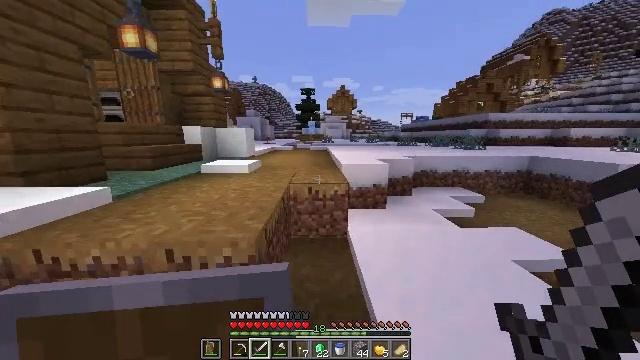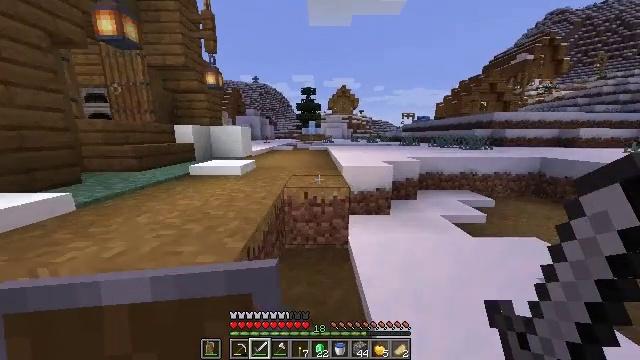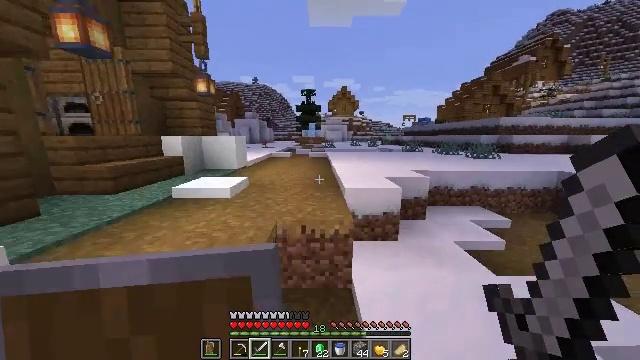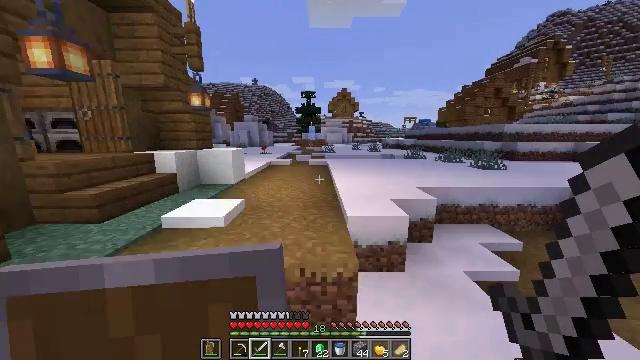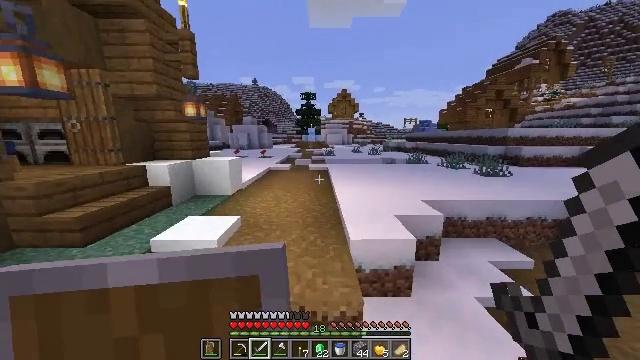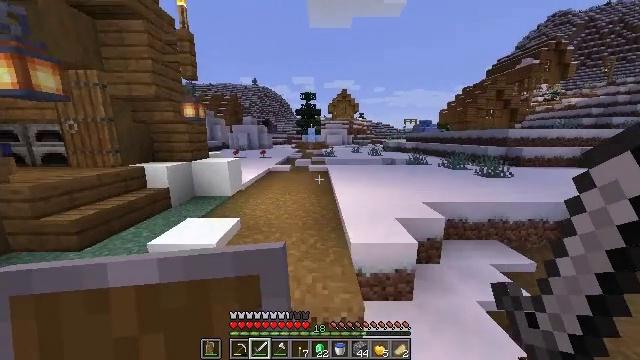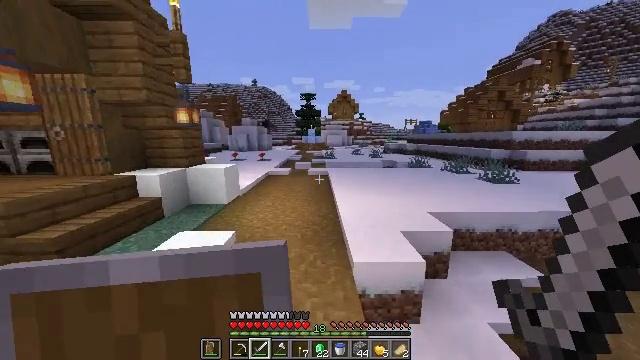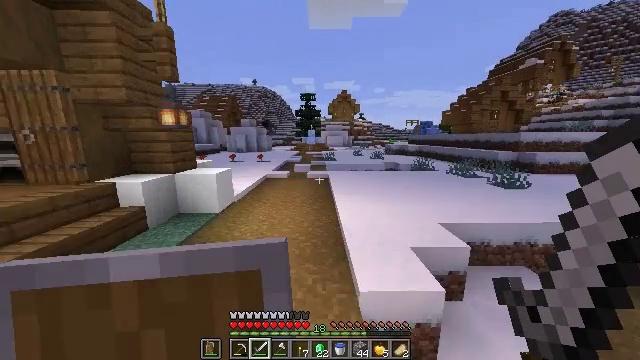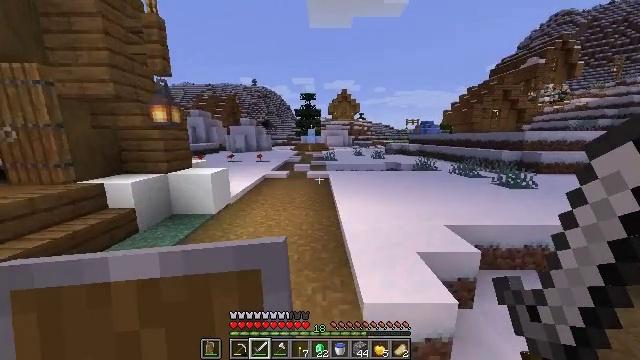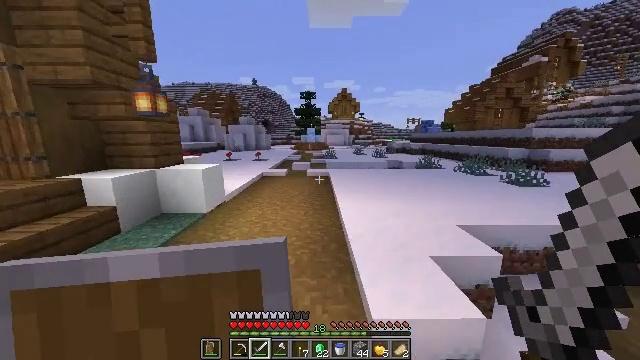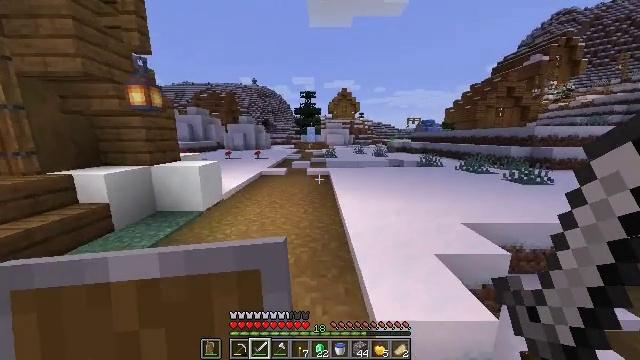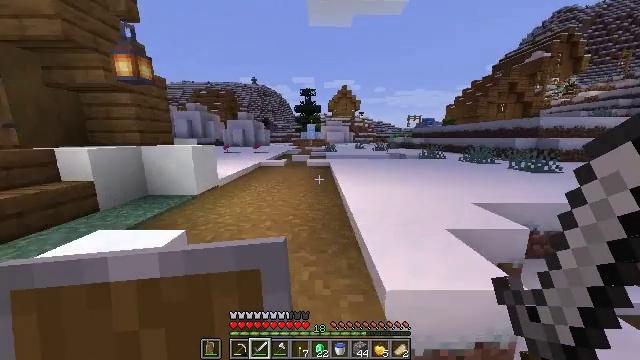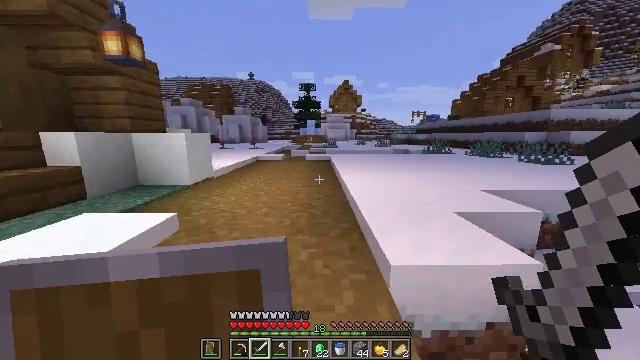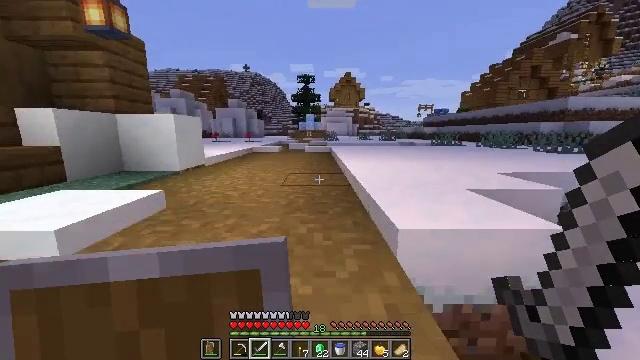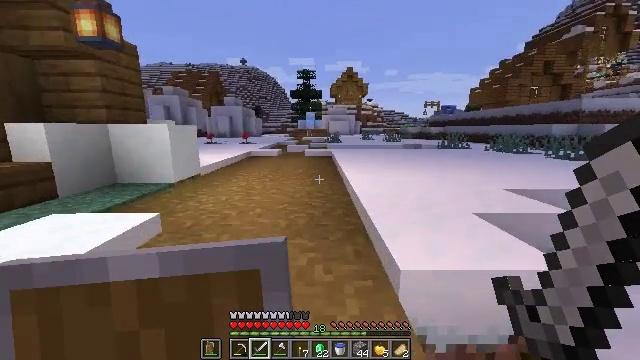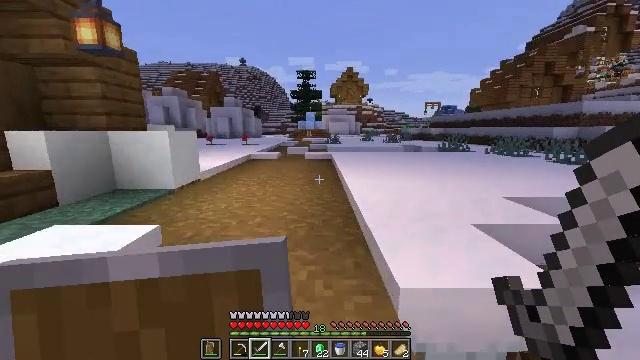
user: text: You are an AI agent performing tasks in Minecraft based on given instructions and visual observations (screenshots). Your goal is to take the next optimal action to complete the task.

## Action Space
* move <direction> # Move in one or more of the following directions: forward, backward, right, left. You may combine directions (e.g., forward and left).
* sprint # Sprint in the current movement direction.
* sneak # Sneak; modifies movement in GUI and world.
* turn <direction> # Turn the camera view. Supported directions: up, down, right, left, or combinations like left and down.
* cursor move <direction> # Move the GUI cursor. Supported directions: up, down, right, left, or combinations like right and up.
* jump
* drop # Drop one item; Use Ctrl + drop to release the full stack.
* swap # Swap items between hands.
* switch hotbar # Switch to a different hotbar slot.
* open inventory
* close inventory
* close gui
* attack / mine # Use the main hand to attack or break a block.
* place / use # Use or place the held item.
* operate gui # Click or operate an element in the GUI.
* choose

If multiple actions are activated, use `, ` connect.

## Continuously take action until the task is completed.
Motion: motion action
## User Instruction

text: Mine the blue bed to pick it up.
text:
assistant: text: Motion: move forward, sprint
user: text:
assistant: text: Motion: move forward, sprint, jump
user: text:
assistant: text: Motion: move forward, sprint, jump
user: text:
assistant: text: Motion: move forward, sprint, jump
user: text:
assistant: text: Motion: move forward, sprint, jump
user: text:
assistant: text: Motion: move forward, sprint, jump
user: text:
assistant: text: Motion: move forward, sprint, jump
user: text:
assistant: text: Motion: move forward, sprint, jump
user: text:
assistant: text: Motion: move forward, sprint, jump
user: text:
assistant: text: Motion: move forward, sprint, jump
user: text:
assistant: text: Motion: move forward, sprint, jump
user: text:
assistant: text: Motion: move forward, sprint, jump
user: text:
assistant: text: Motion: move forward, sprint, jump
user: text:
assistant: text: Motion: move forward, sprint, jump
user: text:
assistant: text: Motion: move forward, sprint, jump
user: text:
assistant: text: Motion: move forward, sprint, jump
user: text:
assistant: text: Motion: move forward, sprint, turn left, jump
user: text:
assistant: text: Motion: move forward, sprint, turn left, jump
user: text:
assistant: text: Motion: move forward, sprint, turn left, jump
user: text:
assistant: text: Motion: move forward, sprint, turn left, jump
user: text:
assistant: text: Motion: move forward, sprint, turn left, jump
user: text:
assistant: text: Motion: move forward, sprint, turn left
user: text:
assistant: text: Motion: move forward, sprint
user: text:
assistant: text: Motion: move forward, sprint
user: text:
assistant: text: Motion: move forward, sprint
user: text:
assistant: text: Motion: move forward, sprint
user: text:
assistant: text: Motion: move forward, sprint, turn left
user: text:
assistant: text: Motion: move forward, sprint, turn left
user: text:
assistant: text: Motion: move forward, sprint, turn left
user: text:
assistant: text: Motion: move forward, sprint, turn left